Question: I'm floating some text around an image using 'CoreText' and 'kCTJustifiedTextAlignment' to show the text justiefied - but with larger images, smaller text-areas and less whitespaces 'CoreText' does not only widen whitespaces but also the margin between the letters.
See here:

This sometimes looks really awful, so I searched for some alternatives or workarounds but only found the advice to do it myself by adding more whitespaces after each whitespace to match the width and using 'kCTLeftTextAlignment'.
It sounds like a lot of snares to deal with, so I thought, I'd ask here, maybe anyone has an idea how to deal with that issue.
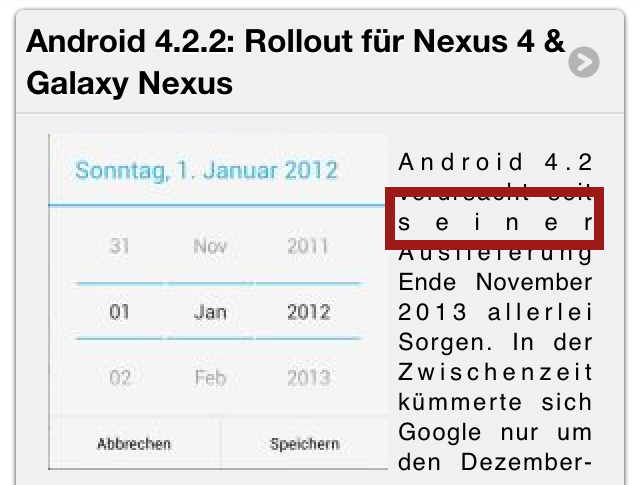
Answer: The basic question here is "so what do you want?" The other obvious answer is "full justify unless... some rules I'm going to make up like if there's only one word."
If you want that kind of control, then you need to drop down to the 'CTLine' level and create justified lines only when you want them. Assuming you already know a bit about CoreText, this code should hopefully make sense. It justifies the line only if it isn't the last line of the paragraph.
'''
CFIndex lineCharacterCount = CTTypesetterSuggestLineBreak(self.typesetter, startIndex, boundsWidth);
CTLineRef line = CTTypesetterCreateLine(self.typesetter, CFRangeMake(startIndex, lineCharacterCount));
// Fetch the typographic bounds
CTLineGetTypographicBounds(line, &(*ascent), &(*descent), &(*leading));
// Full-justify all but last line of paragraphs
NSString *string = self.attributedString.string;
NSUInteger endingLocation = startIndex + lineCharacterCount;
if (endingLocation >= string.length || [string characterAtIndex:endingLocation] != '
') {
CTLineRef justifiedLine = CTLineCreateJustifiedLine(line, 1.0, boundsWidth);
CFRelease(line);
line = justifiedLine;
}
'''
So we create a normal 'CTLine' based on the 'CTTypesetter' suggestion. Then we apply some rule (only one word? Not the end of the paragraph? Whatever.) If we pass, then we create a new, justified line. (I'm not certain why 'CTTypesetter' can't create a justified line itself.)
For a full example of this, see <URL>. It's much more complicated than you need, but it shows how to do all the layout with lots of comments.